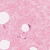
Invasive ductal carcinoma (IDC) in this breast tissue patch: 0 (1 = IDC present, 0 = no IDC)